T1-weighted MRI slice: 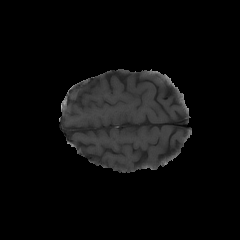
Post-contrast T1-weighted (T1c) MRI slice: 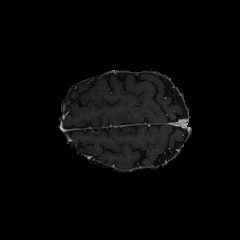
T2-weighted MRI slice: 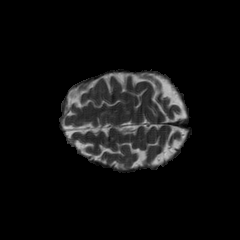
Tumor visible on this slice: no